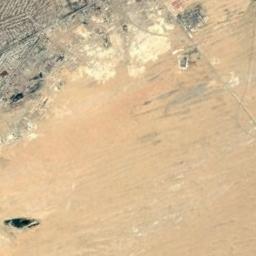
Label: desert